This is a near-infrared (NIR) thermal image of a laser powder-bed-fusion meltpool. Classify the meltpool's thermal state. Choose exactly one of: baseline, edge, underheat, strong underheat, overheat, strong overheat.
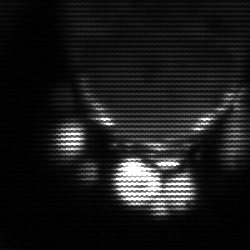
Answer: baseline